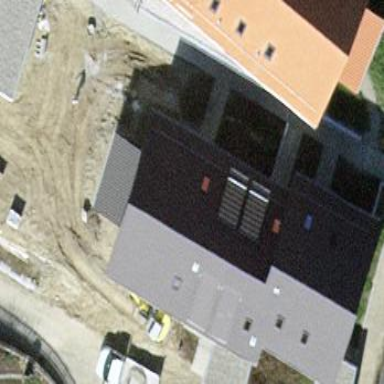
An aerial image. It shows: Terrace building with gabled roof.